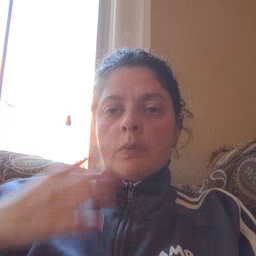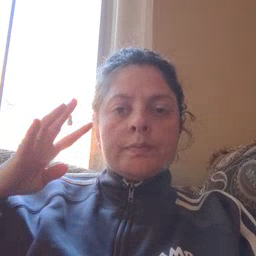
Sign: noisy